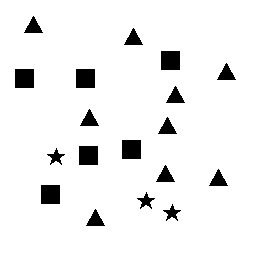
Squares: 6
Triangles: 9
Stars: 3
Total shapes: 18